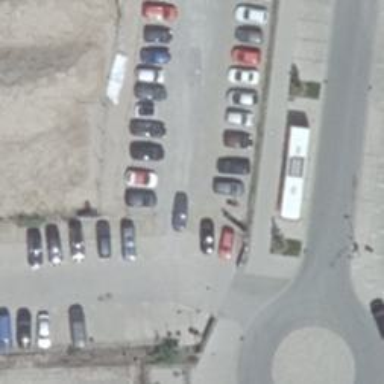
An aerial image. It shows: Parking aisle designated as service road.